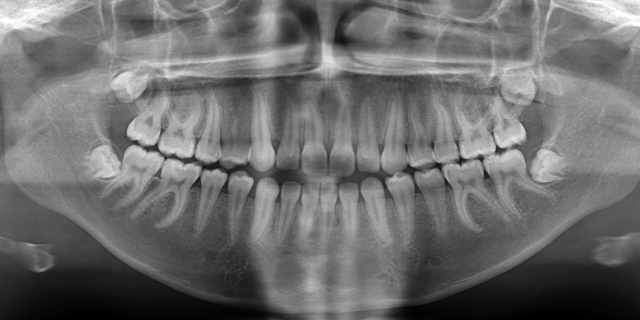
adult